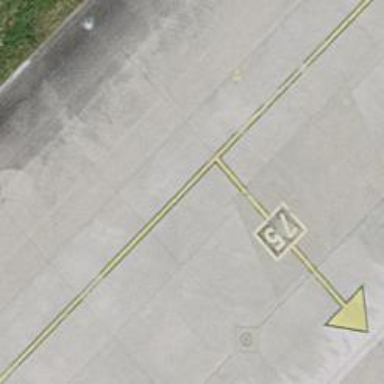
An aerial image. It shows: Image of taxiway at airport.